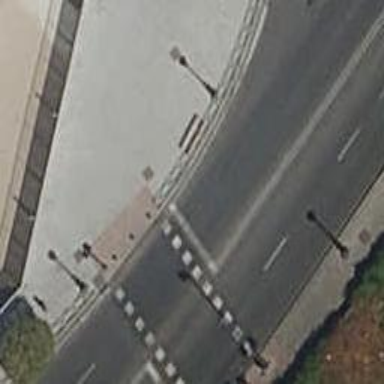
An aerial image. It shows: Road with traffic signals.